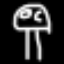
Label: mushroom